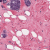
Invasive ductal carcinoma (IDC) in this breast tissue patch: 1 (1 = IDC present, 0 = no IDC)